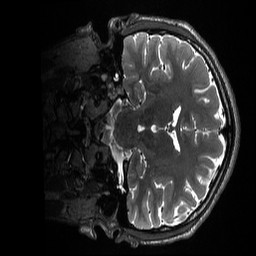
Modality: T2w
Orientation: coronal
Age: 18
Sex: male